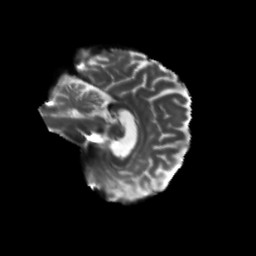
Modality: T2w
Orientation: sagittal
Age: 69
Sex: female
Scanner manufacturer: siemens
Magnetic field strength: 3 T
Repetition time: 5.47 s
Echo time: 0.0854 s